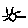
Label: sun